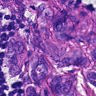
Metastatic tissue present: yes